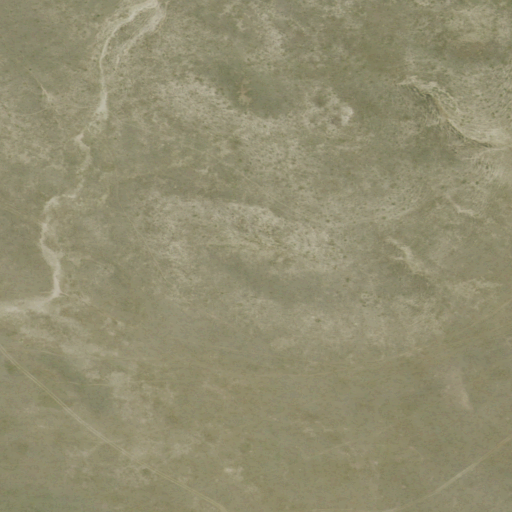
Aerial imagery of valley in Nebraska named Casey Valley containing only grassland